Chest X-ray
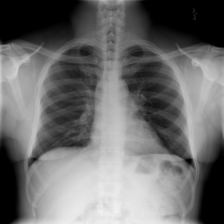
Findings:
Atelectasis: negative
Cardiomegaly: negative
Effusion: negative
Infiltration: negative
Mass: negative
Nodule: negative
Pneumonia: negative
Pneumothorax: negative
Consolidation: negative
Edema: negative
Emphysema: negative
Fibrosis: negative
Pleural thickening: negative
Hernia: negative